Question:  I am working on EXCEL 2010 vba on Win 7.
I need to find data rows with NULL in one column. And copy them to another range in the same worksheet.
'''
Option Explicit
Sub find_null_entries()
Dim ActSheet As Worksheet
Dim myRange As Range
Dim null_counter As Integer
Dim res_rng As Range
null_counter = 0
Set ActSheet = ActiveSheet
Set myRange = Selection
Range("D1").Value = "NULL rows"
For Each c In myRange
If c.Value Is "NULL" Then
null_count = null_count + 1
res_rng // copy the data entry to another range in the same worksheet, e.g. column D
End If
Next c
End Sub
'''
e.g.
'''
item value
person1 NULL // find this row and then copy the **WHOLE** row to another range in the same worksheet
person2 18
'''
'''
copy "person1 NULL" to another two columns
example: from A2:B2 to D2:E2
'''
I have 5000 rows of data but maybe have 100 rows with "NULL". I need to find them and copy to toehr columns.
Any help would be appreciated .
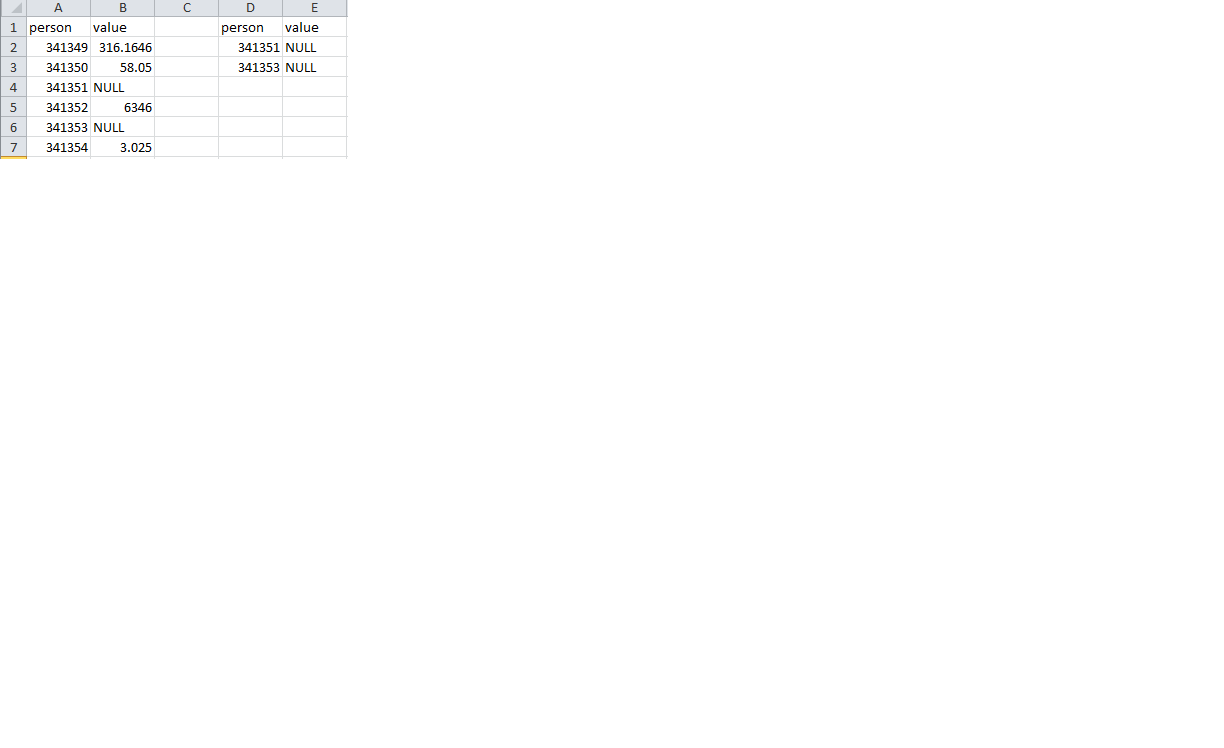
Answer: '''
Sub find_null_entries()
Dim myRange As Range
Dim c As Range
Dim null_counter As Long
Set myRange = Intersect(Selection, ActiveSheet.UsedRange)
Range("D1").Value = "NULL rows"
For Each c In myRange
If c.Value Like "*NULL*" Then
null_counter = null_counter + 1
Range("D1").Offset(null_counter).Resize(, 2).Value = c.Offset(, -1).Resize(, 2).Value
End If
Next c
End Sub
'''